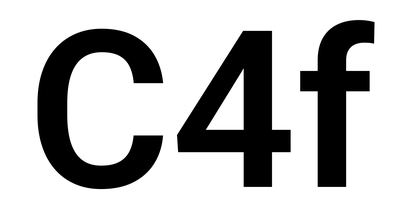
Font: Roboto_SemiBold